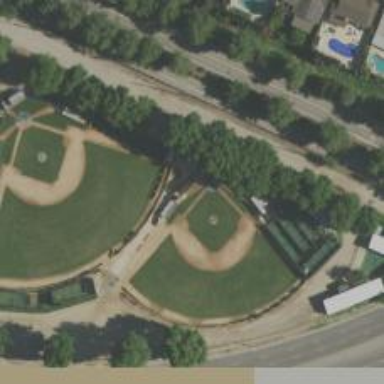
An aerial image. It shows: Baseball pitch for leisure land.